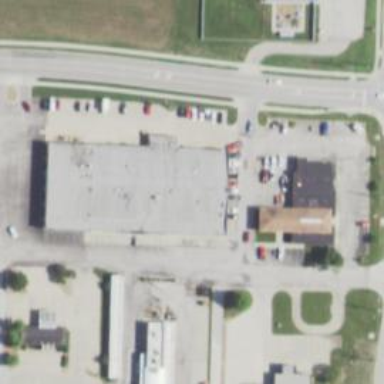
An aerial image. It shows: Veterinary facility.